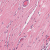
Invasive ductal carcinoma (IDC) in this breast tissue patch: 0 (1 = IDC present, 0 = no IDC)